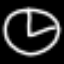
Label: clock